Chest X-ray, PA view. Patient: 11 years old, sex F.
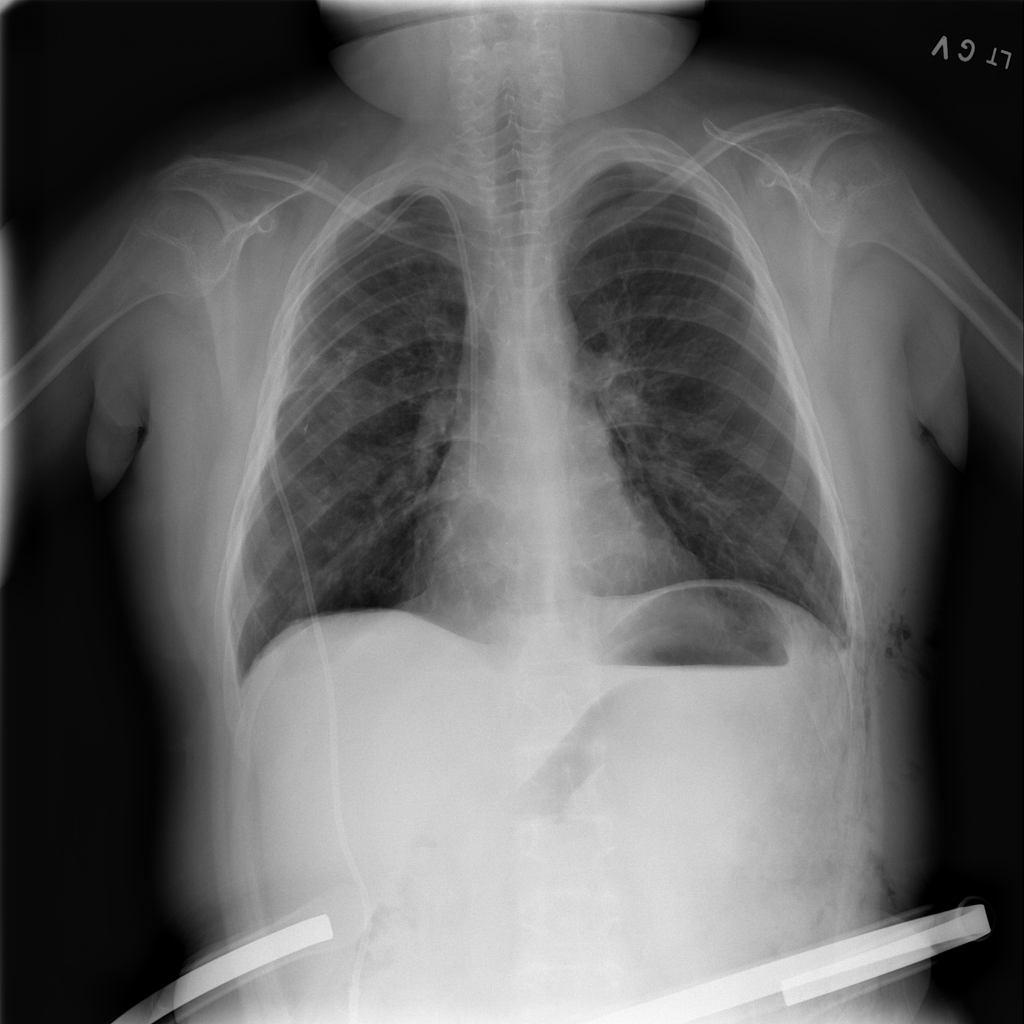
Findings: Emphysema, Pneumothorax